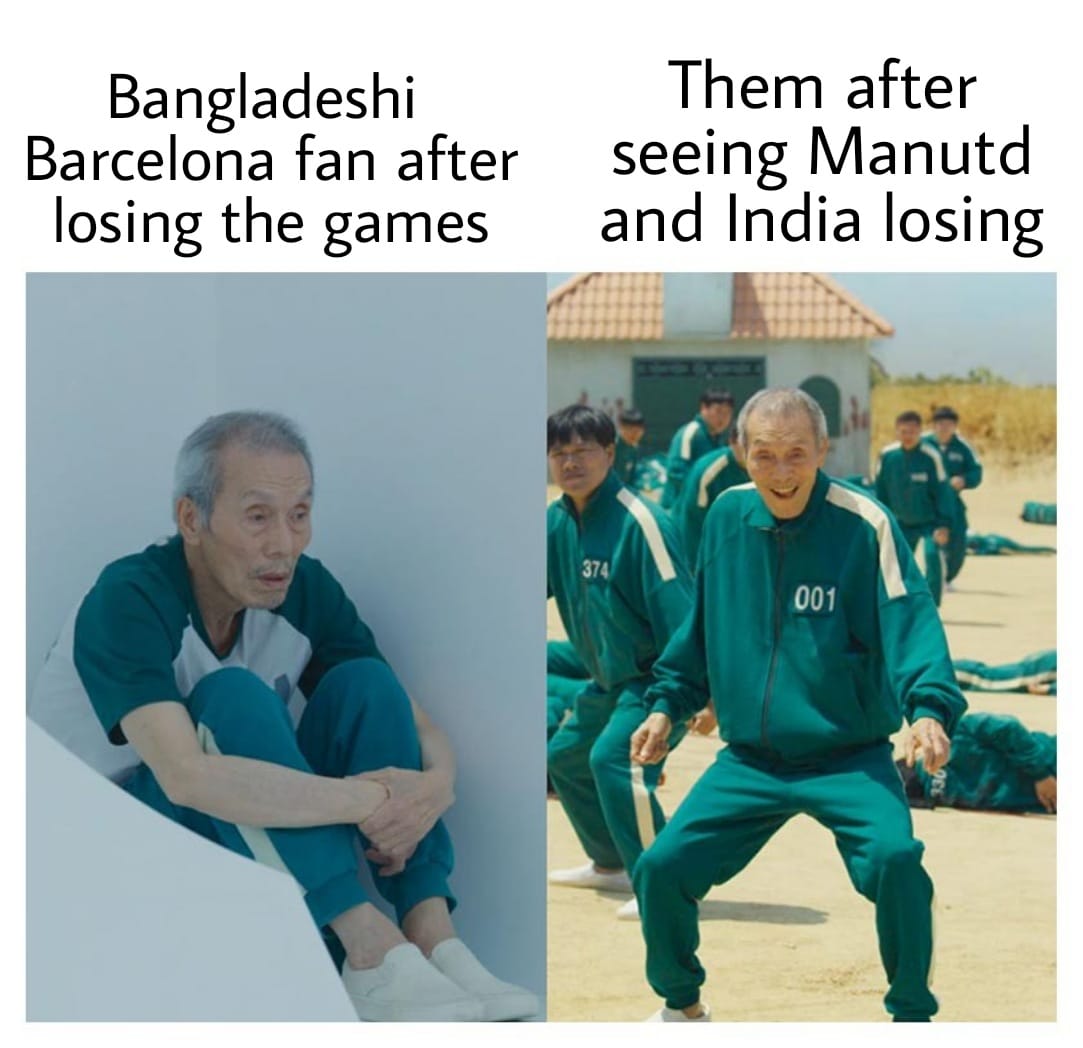
Caption: Bangladeshi Barcelona fan after losing the games     Them after seeing Manutd and India losing
Label: non-hate